Question: When I purchase items for a Zynga game, you can see the price in local currency. What Facebook APIs can be used to determine the price? Can I get the price of credits in either local currency or US dollars? Example below.

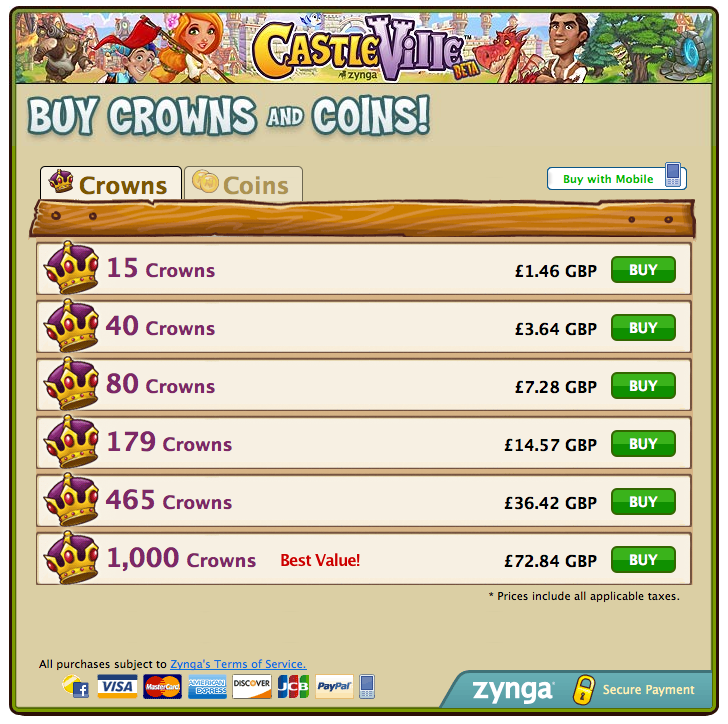
Answer: 10 credits = 1 USD
Use an external service for getting current exchange rates for other currencies.
I have used <URL>. There's probably lots of other sources available online.
You could just google "<URL>" and fetch the result from there.